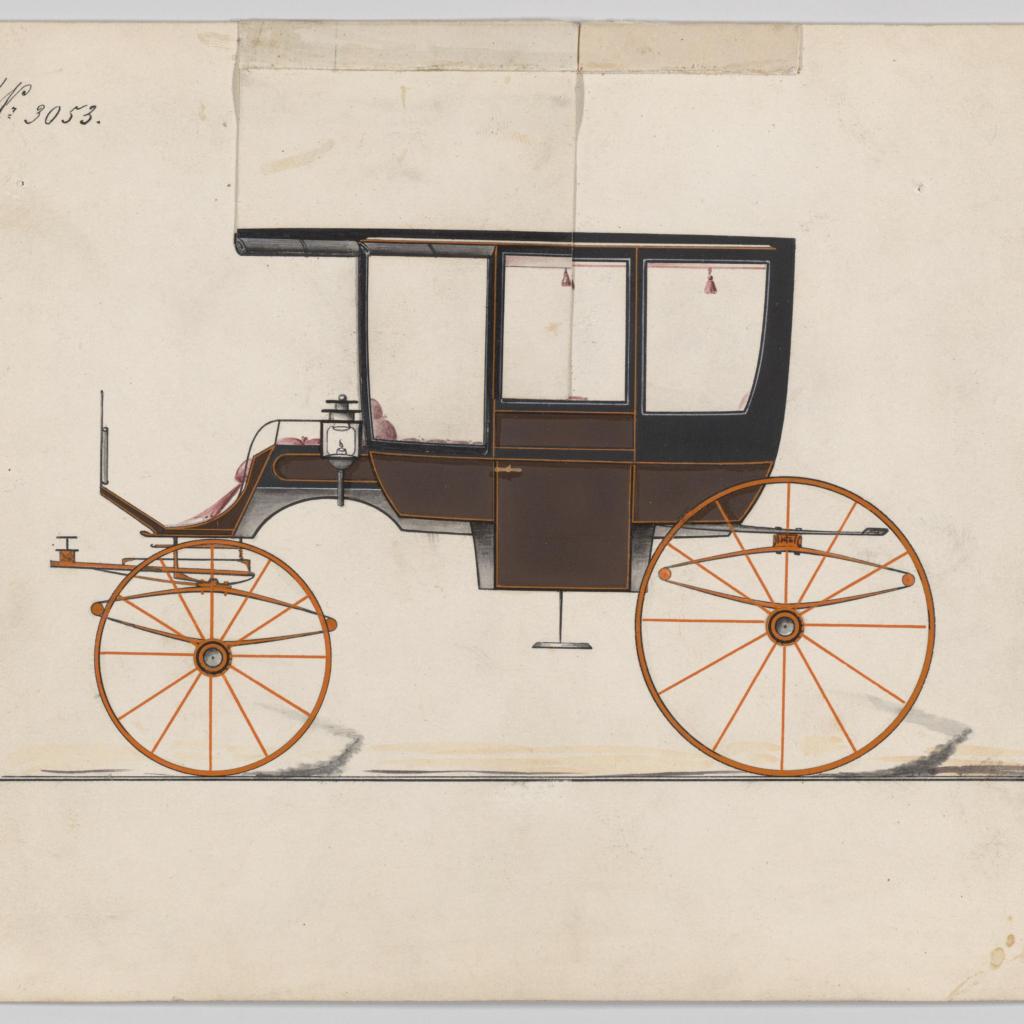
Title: Design for 6 seat Rockaway, no. 3053
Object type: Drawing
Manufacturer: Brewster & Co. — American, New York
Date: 1874
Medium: Pen and black ink, watercolor and gouache with gum arabic
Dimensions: Sheet: 6 9/16 x 8 1/4 in. (16.7 x 21 cm)
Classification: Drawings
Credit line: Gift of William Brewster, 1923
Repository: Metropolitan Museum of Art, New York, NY